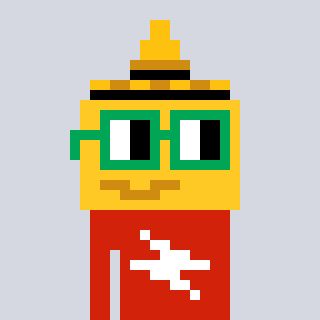
a pixel art character with square green glasses, a mustard-shaped head and a red-colored body on a cool background